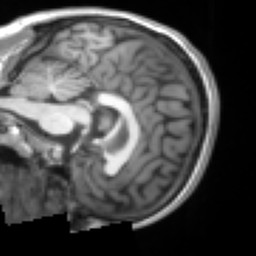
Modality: T1w
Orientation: sagittal